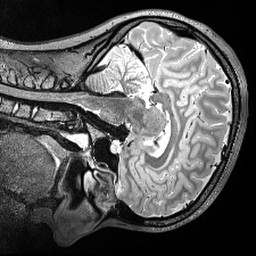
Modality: T2w
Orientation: sagittal
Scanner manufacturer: siemens
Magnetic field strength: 3 T
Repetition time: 3.2 s
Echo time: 0.566 s